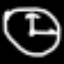
Label: clock